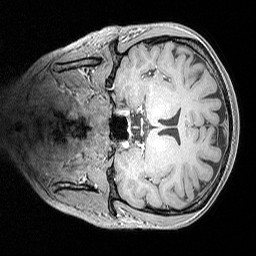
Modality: MP2RAGE
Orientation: coronal
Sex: female
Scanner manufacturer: siemens
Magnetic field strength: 3 T
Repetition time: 5 s
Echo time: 0.00292 s